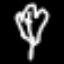
Label: leaf